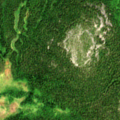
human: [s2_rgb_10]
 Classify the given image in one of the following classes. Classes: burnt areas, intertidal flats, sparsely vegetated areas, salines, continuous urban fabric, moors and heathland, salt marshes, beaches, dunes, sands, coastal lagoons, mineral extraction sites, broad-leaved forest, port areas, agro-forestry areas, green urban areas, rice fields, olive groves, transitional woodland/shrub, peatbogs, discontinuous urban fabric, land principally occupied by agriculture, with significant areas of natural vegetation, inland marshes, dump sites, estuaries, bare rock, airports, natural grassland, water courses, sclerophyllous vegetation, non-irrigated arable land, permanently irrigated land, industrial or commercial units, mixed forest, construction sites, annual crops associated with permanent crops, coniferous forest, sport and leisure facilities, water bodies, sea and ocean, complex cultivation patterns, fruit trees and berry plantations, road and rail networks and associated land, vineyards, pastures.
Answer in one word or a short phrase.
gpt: coniferous forest, peatbogs